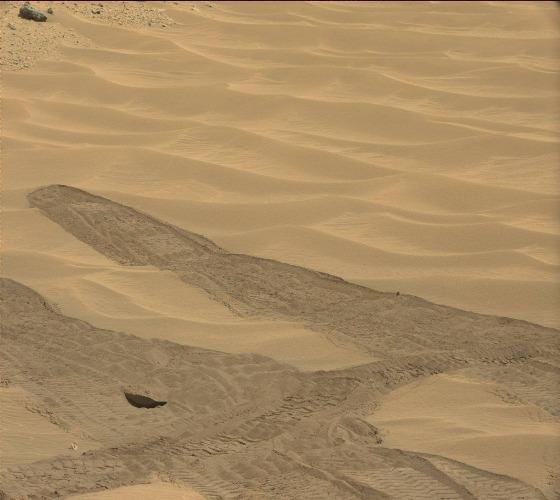
Terrain classes present: Gravel / Sand / Soil, Rock, Track